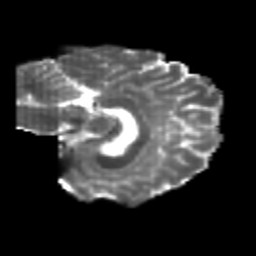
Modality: T2w
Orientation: sagittal
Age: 26
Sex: female
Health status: healthy
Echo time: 0.074 s